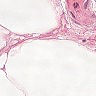
Metastatic tissue present: no